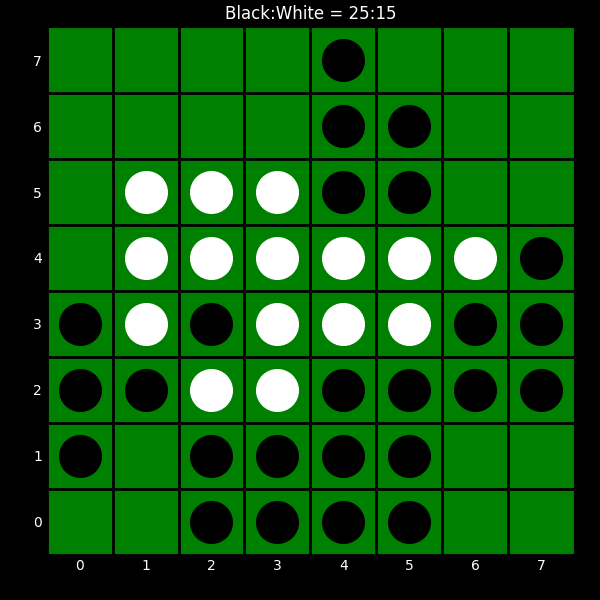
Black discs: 25
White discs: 15